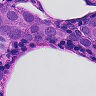
Metastatic tissue present: yes